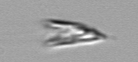
Label: Chrysochromulina_lanceolata